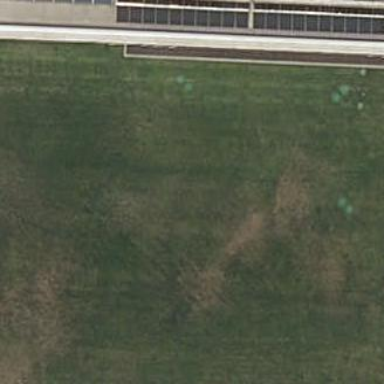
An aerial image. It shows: Area covered with grass.